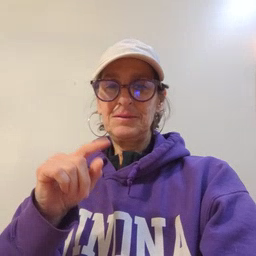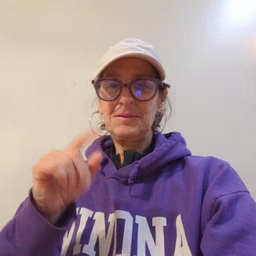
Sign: garbage